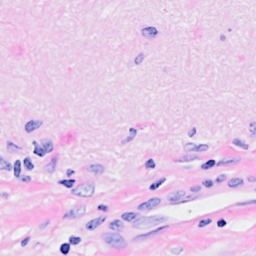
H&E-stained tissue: Breast